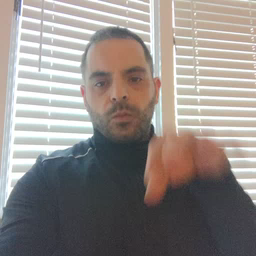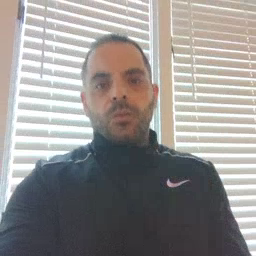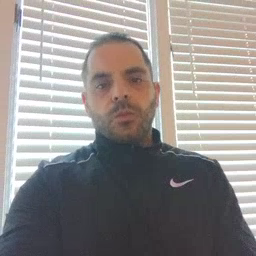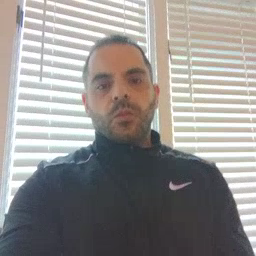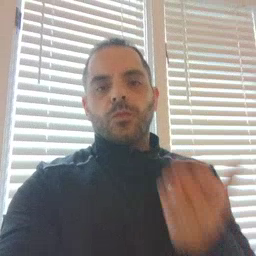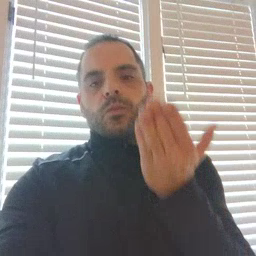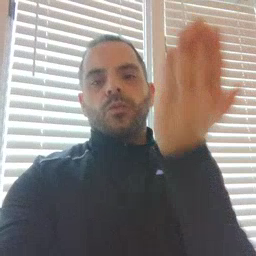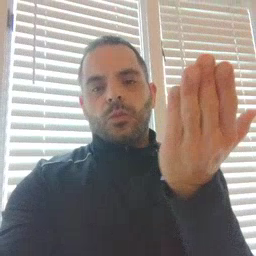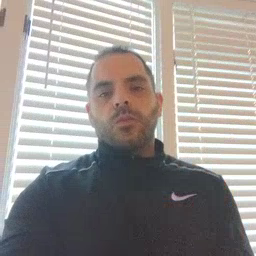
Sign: there